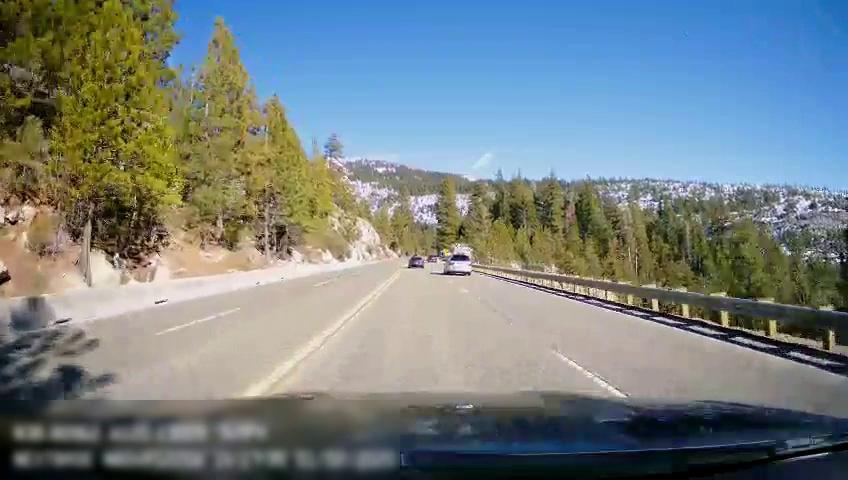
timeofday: Day
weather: Sunny
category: Drivable Space
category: Vehicles | SUV
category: Vehicles | Van
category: Vehicles | Car
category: Lanes | Opposite Lane
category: Lanes | Opposite Lane
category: Lanes | Opposite Lane
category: Lanes | Opposite Lane
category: Lanes | Current Lane
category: Lanes | Current Lane